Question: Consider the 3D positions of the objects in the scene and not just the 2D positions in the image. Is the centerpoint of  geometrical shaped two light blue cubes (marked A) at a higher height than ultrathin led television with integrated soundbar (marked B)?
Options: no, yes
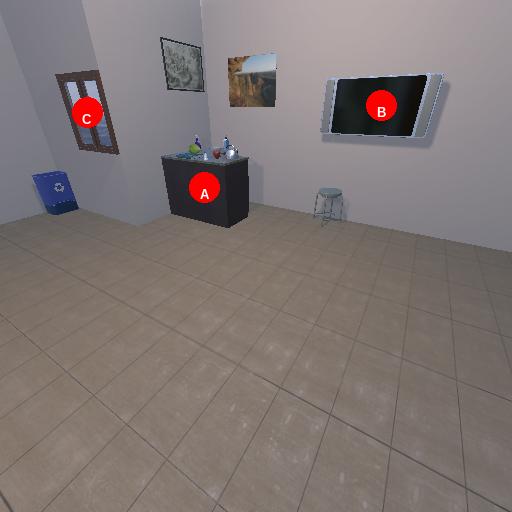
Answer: no